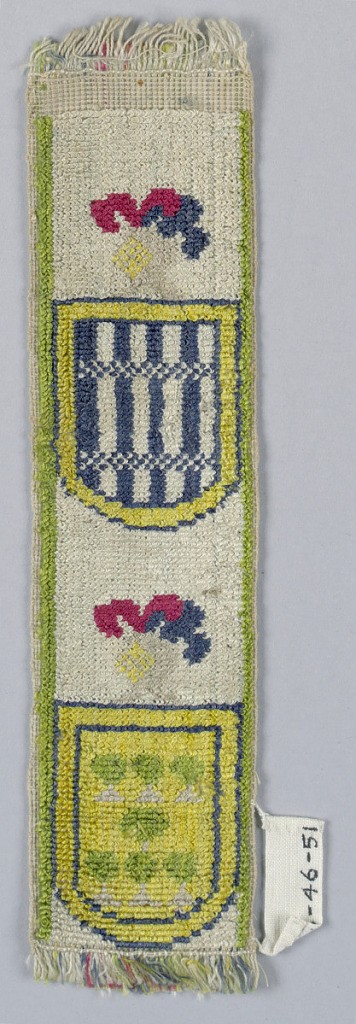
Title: Trimming
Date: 18th century
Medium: White and colored silk in uncut velvet weave.
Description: Two shields, under a plumed helmet, showing armorial devices, in red, blue, yellow, and red on white.